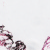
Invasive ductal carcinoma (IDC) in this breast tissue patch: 0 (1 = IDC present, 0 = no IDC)